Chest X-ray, PA view. Patient: 48 years old, sex F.
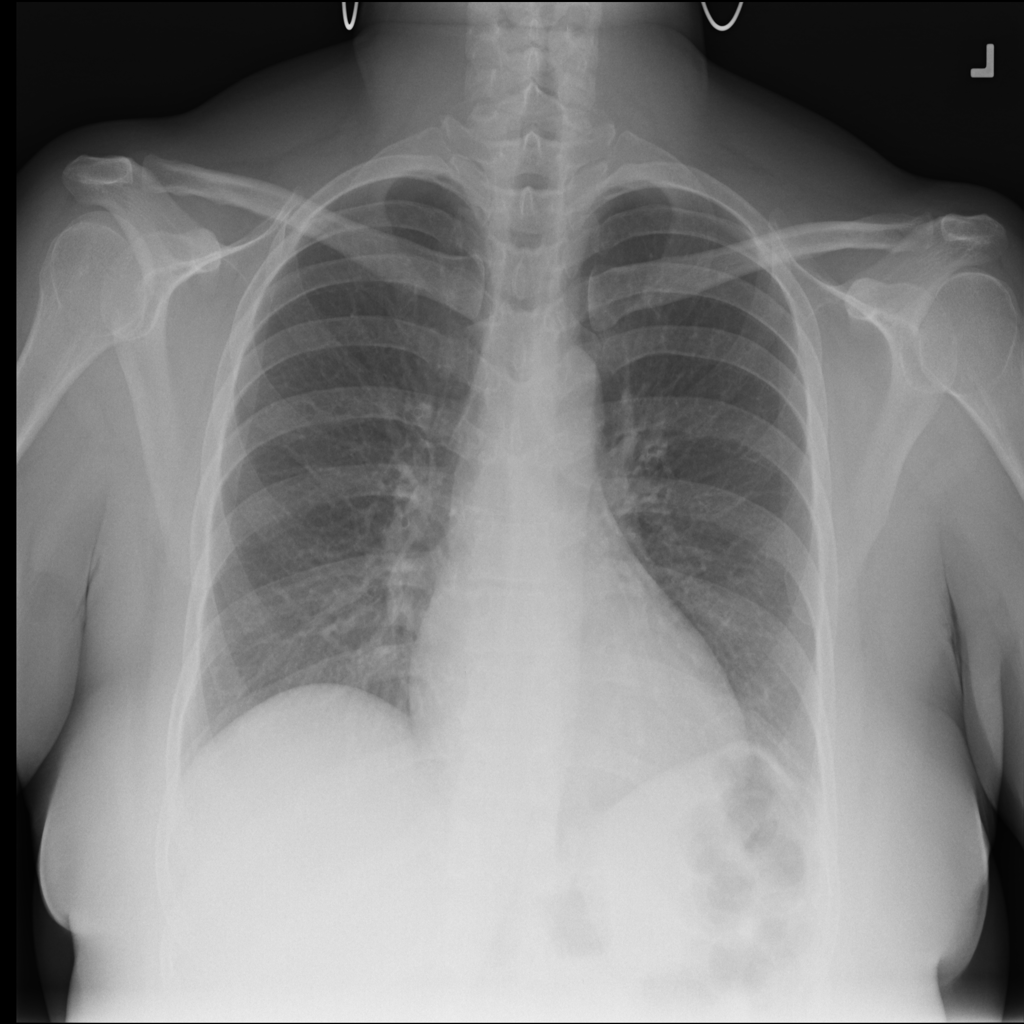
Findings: No Finding